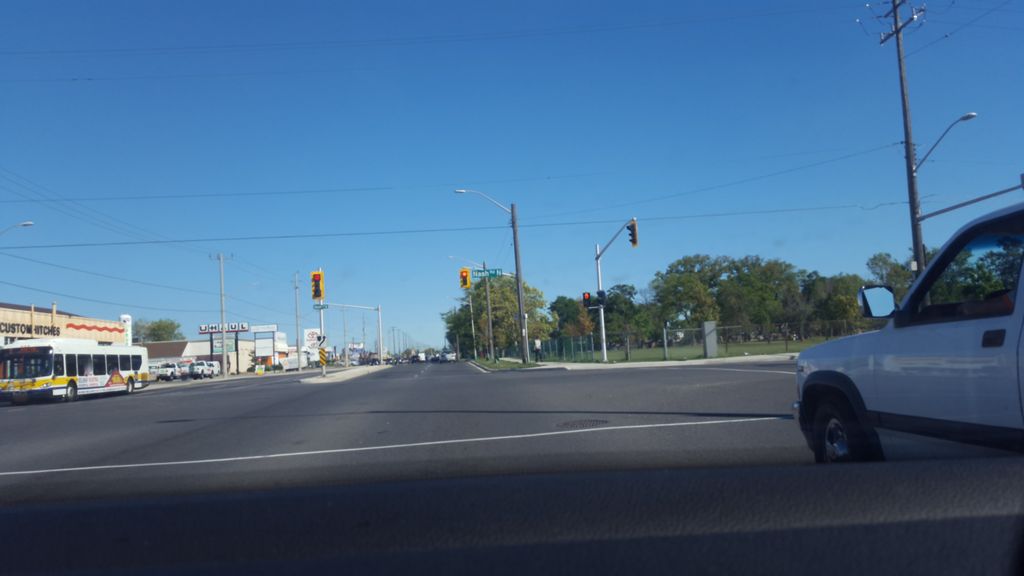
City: hamilton